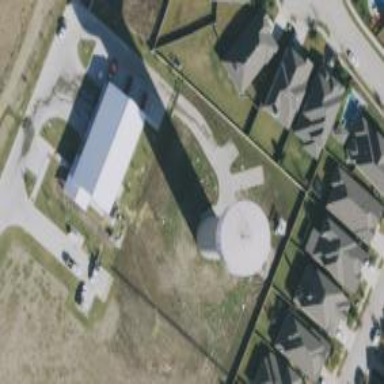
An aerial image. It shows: Water tower that is man-made.